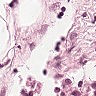
Metastatic tissue present: no